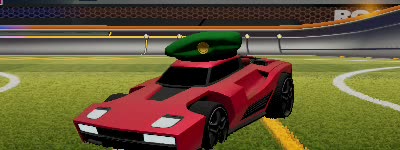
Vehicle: breakout